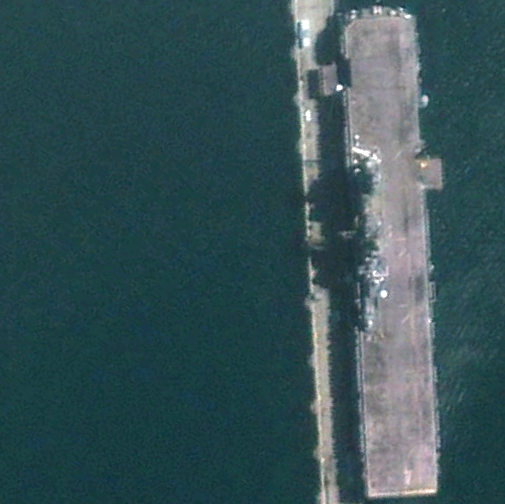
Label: assault